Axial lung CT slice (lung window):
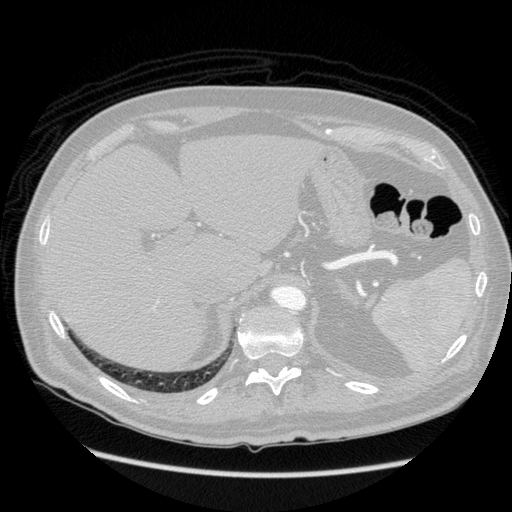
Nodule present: no